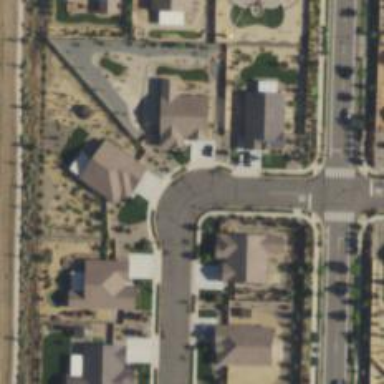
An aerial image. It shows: Residential road with asphalt surface and separate sidewalk.